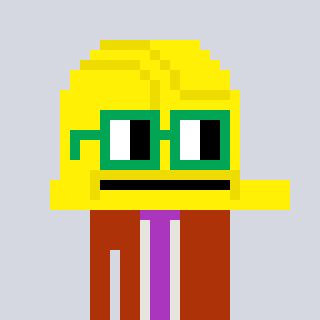
a pixel art character with square green glasses, a construction helmet-shaped head and a hotbrown-colored body on a cool background